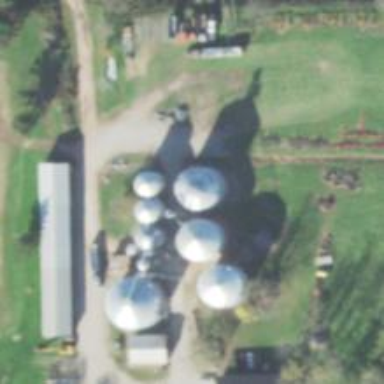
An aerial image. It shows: Silo.